Field crop: maize
Growth stage: 2
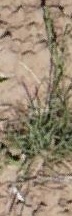
Species: lolium